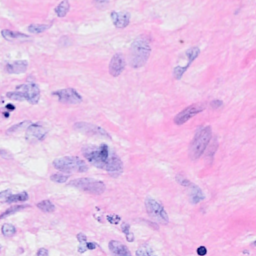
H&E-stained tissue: Breast